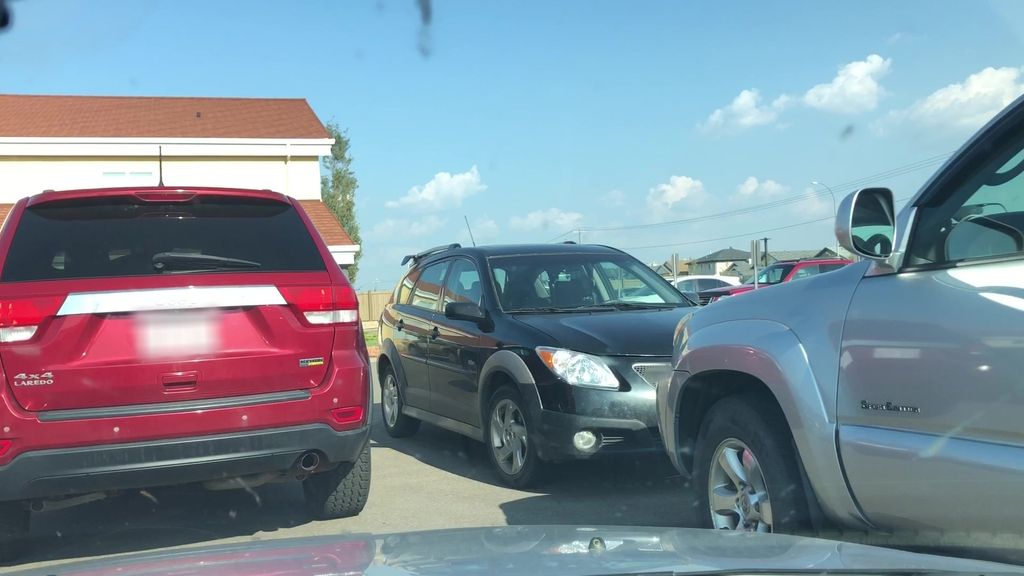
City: edmonton